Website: bh-photo
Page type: customer-info-address
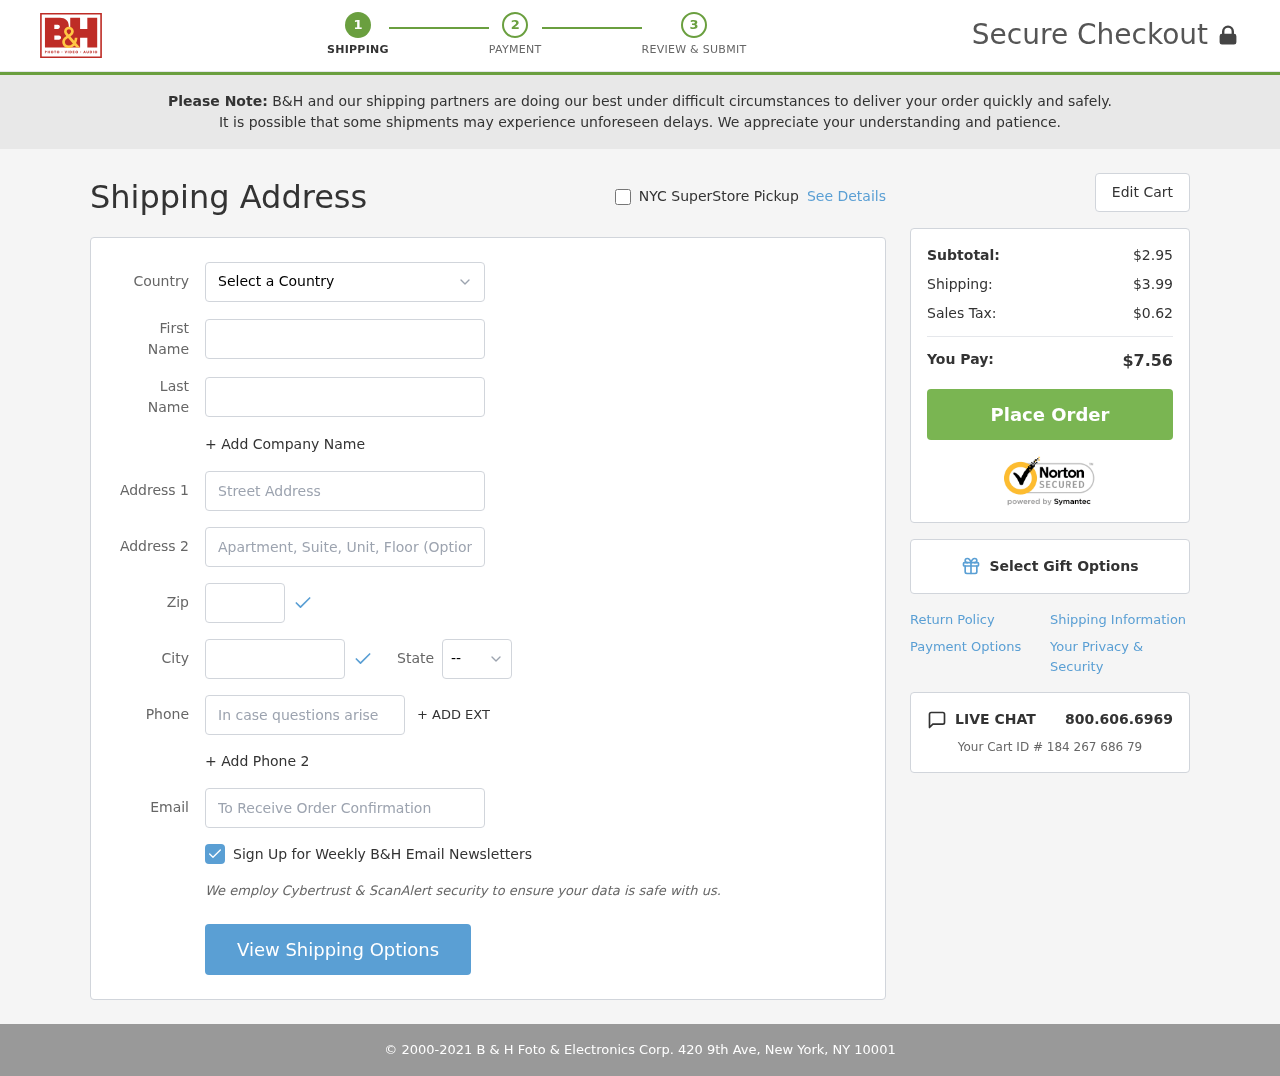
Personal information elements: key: PII_CITY
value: New Elizabethberg
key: PII_COUNTRY
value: United States
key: PII_EMAIL
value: michael.davis@gmail.com
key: PII_FIRSTNAME
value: Michael
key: PII_LASTNAME
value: Davis
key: PII_PHONE
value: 5139827659
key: PII_POSTCODE
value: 41703
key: PII_STATE_ABBR
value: LA
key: PII_STREET
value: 1014 Rogers Lodge
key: PII_STREET2
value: Apt. 362
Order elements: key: ORDER_SUBTOTAL
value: $2.95
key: ORDER_SHIPPING_COST
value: $3.99
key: ORDER_TAX
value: $0.62
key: ORDER_TOTAL
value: $7.56
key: ORDER_ID
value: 184 267 686 79